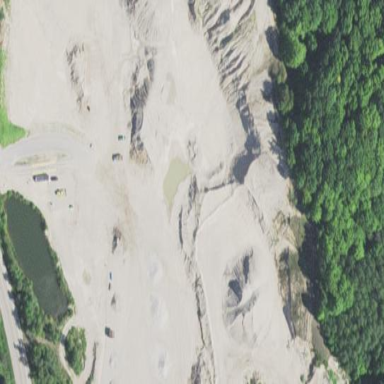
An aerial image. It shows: Quarry area.